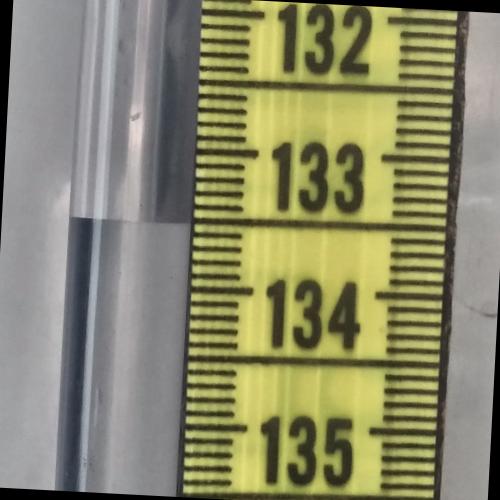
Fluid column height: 133.5 cm